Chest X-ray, PA view. Patient: 59 years old, sex F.
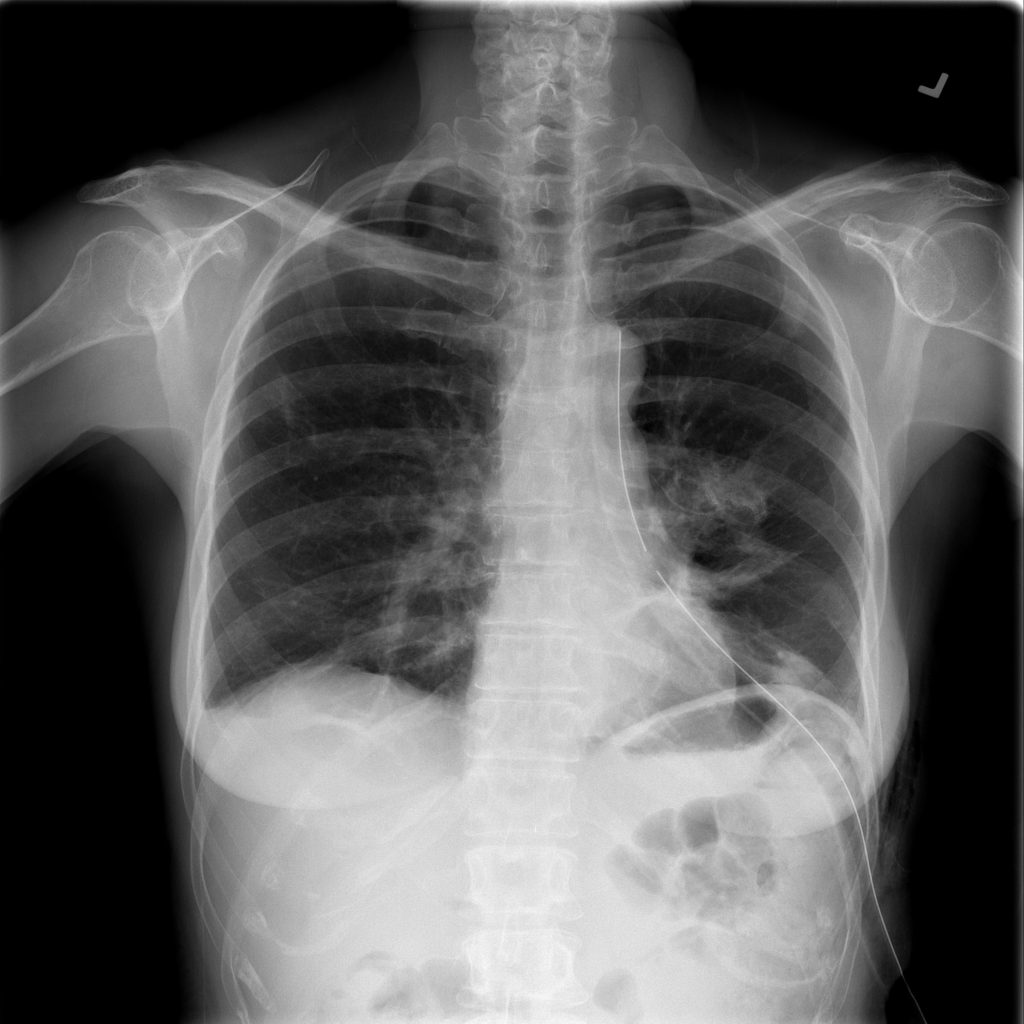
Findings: No Finding